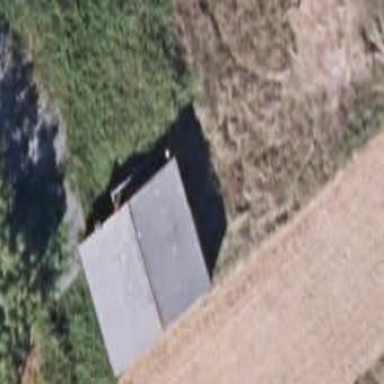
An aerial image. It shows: Simple and straightforward house.